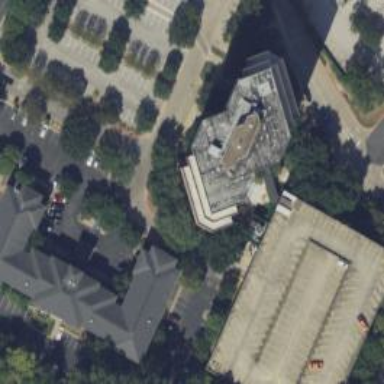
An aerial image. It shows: Hotel building.